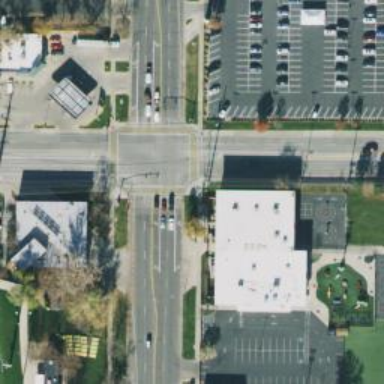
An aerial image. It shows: Footway with crossing lines.